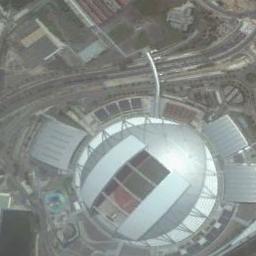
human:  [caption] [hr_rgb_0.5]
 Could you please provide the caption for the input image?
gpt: The stadium is on the grass next to some roads .

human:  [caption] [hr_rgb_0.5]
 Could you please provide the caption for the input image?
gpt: This stadium has a white podium and a blue runway .

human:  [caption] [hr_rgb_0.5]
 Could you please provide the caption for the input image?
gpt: Lots of different shapes of buildings next to the stadium .

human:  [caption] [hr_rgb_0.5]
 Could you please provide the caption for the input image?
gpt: There is a dome on the circular stadium, Next to the residential area and the road .

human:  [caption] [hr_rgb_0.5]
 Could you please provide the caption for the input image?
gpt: There are some empty land near the stadium with a silver roof .